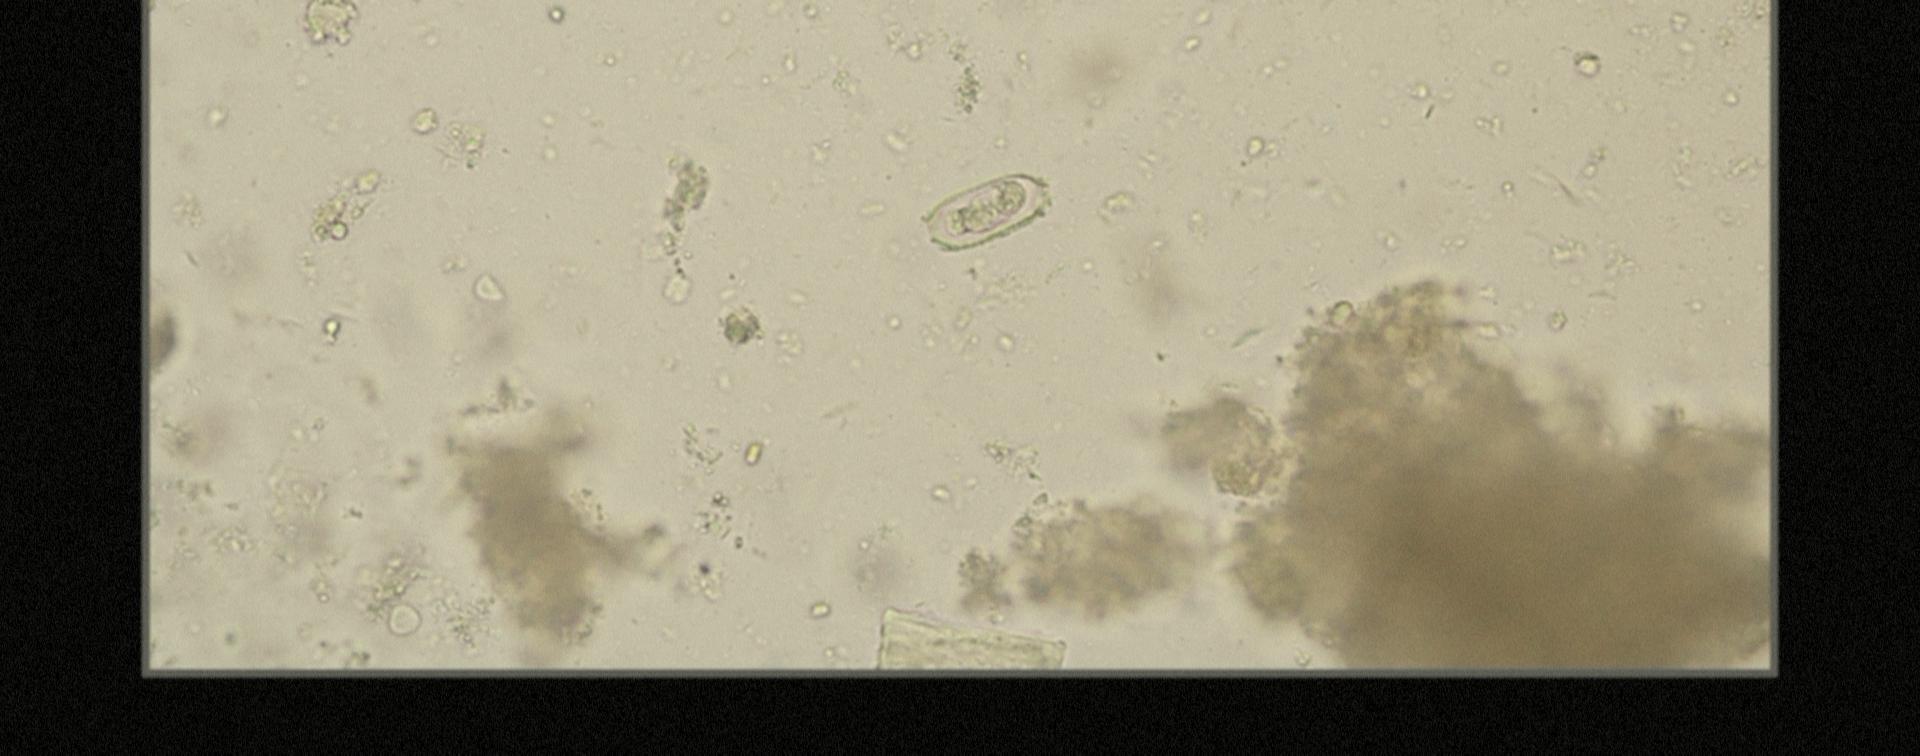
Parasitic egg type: Capillaria philippinensis